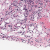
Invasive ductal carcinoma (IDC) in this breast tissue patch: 0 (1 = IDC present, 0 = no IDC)